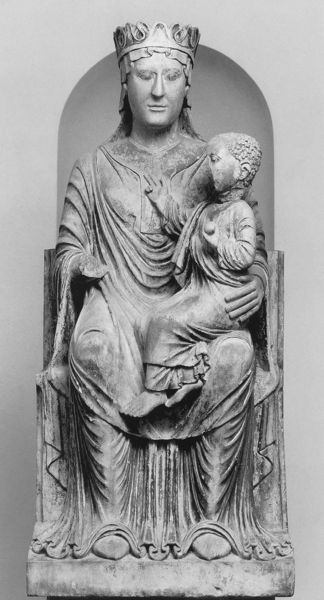
Titel: Thronende Madonna mit Kind in der Krypta des Domes
Standort: Fidenza, Dom S. Donnino (EU - I - Emilia-Romagna)
Schlagwörter: hand, kopf, sitzen, finger, frau, grau, holz, nase, stuhl, schleier, augen, falten, gesicht, stein, kirche, gewand, mantel, sitzend, kind, frontal, krone, skulptur, statue, füße, schuhe, könig, thron, streng, faltenwurf, herrscher, schnitzerei, christus, jesus, mittelalter, segen, orh, maria, madonna, mutter gottes, gottesmutter, beschädigt, thronend, thronende maria, schnitzfigur, fehlender arm, maria mutter gottes